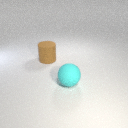
large brown rubber cylinder to the left of large cyan rubber sphere